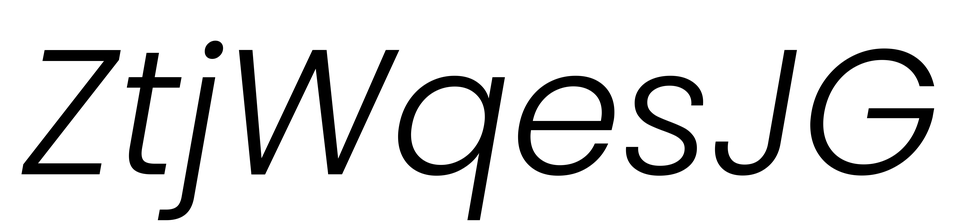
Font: Poppins-LightItalic